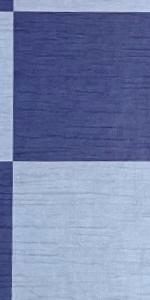
Label: Empty